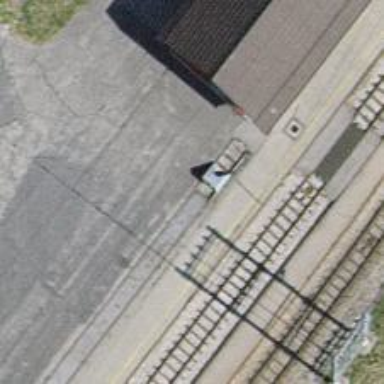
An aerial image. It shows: Railway buffer stop.